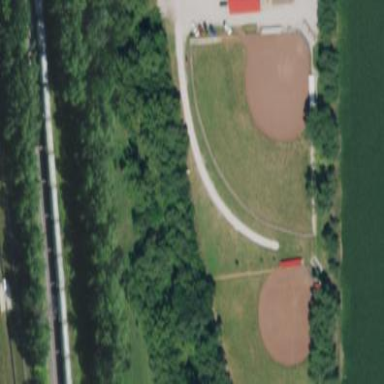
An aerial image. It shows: Baseball pitch for leisure and sports activities.